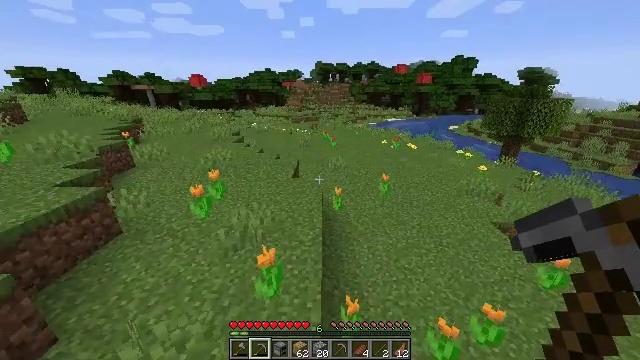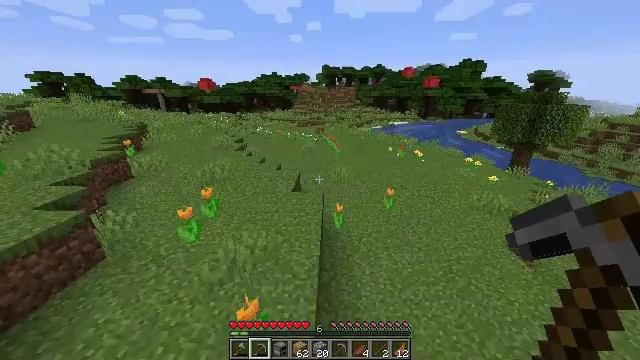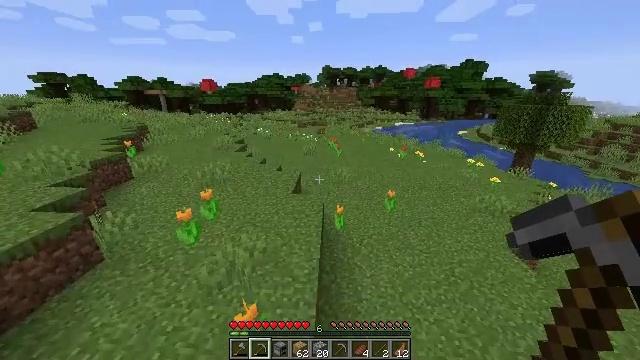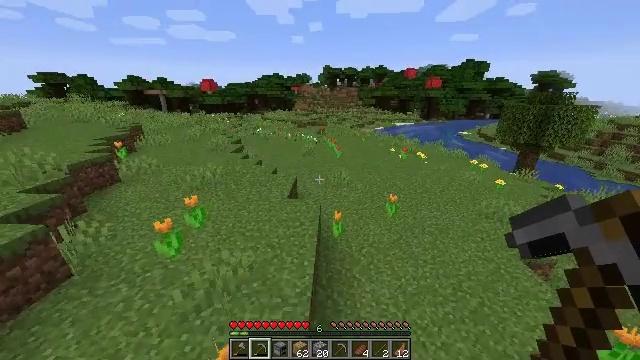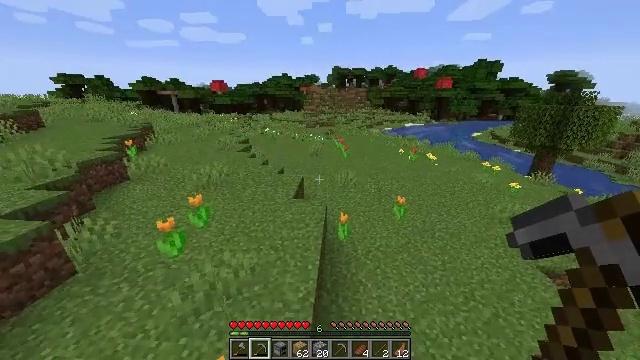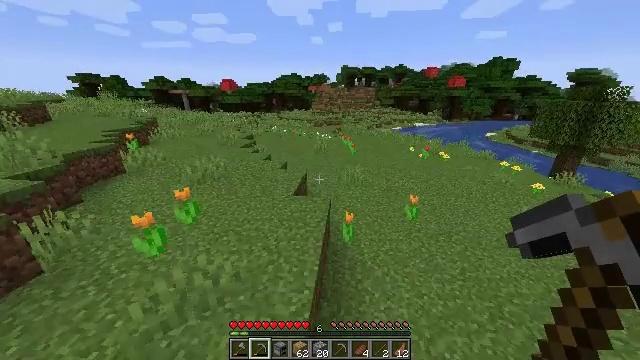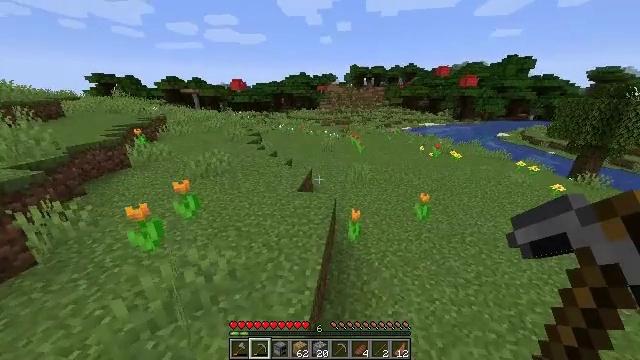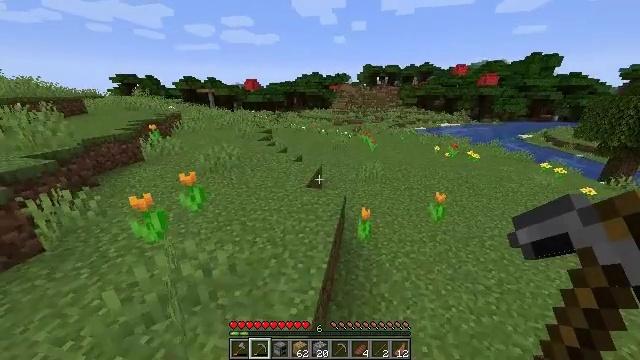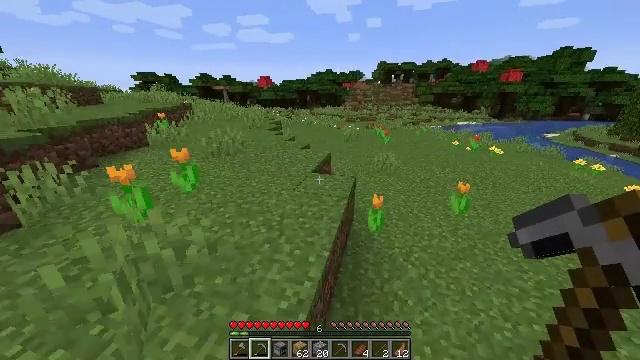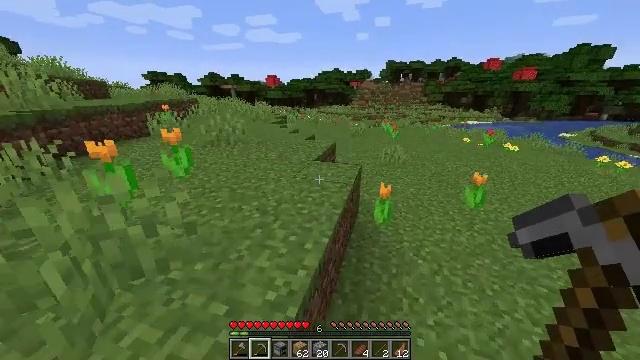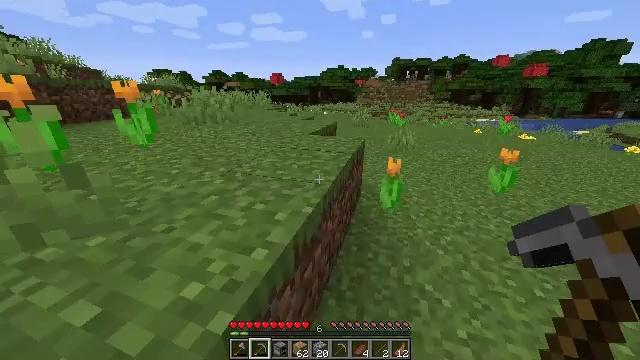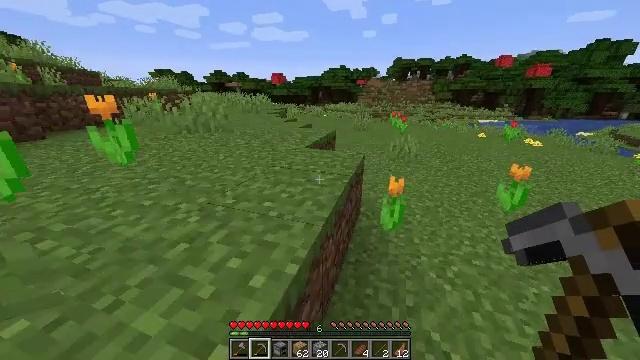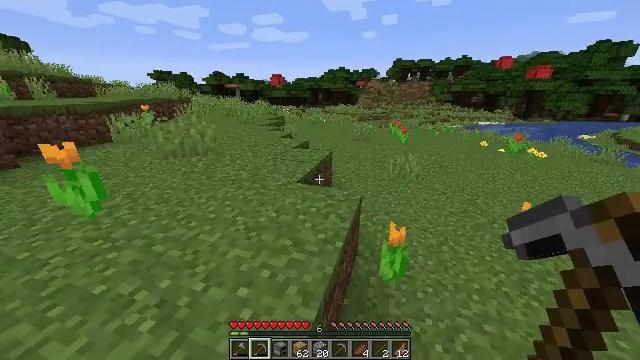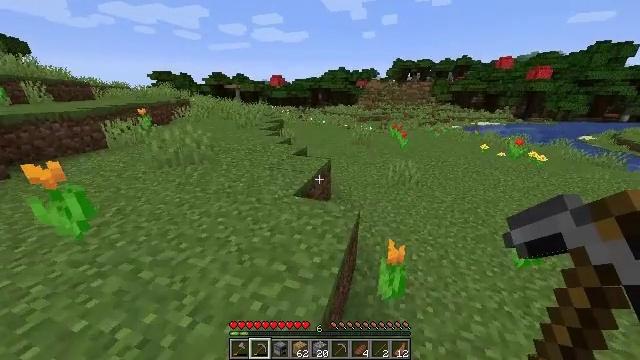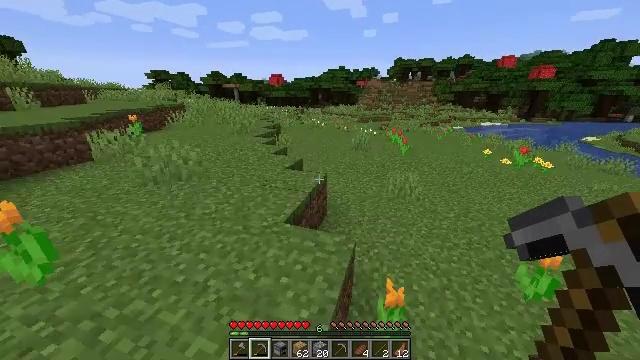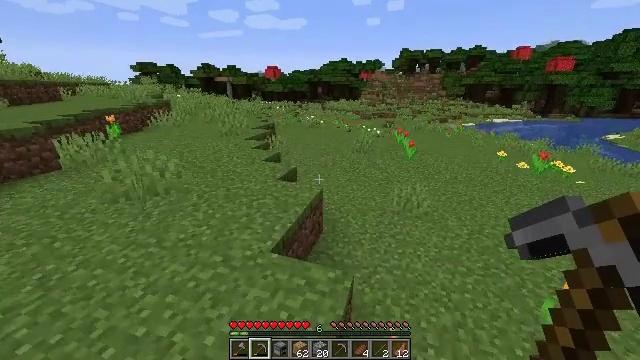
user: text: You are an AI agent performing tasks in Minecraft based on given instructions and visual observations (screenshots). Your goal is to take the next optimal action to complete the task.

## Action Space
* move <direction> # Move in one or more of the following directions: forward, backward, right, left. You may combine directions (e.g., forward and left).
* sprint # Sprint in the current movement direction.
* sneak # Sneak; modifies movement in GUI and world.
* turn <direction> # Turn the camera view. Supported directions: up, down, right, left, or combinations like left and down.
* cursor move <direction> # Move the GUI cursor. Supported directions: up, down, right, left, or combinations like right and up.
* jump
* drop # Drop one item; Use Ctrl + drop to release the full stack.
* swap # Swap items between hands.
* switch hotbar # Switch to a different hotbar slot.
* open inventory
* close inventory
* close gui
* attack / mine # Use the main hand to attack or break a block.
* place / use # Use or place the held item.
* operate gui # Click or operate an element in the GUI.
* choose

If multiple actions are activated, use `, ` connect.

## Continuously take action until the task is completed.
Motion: motion action
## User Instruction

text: Gather a dead bush.
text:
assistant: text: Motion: move forward, sprint, turn left, jump
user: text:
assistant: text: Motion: move forward, sprint, jump
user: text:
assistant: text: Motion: move forward, sprint, jump
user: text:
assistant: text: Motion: move forward, sprint, turn left, jump
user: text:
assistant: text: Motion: move forward, sprint, turn left, jump
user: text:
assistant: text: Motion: move forward, sprint, turn left, jump
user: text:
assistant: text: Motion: move forward, sprint, turn left, jump
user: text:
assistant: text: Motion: move forward, sprint, turn left, jump
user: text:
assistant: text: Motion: move forward, sprint, turn left, jump
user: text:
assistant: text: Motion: move forward, sprint, turn left, jump
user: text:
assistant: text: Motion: move forward, sprint, jump
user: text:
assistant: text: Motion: move forward, sprint, jump
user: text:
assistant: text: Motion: move forward, sprint, jump
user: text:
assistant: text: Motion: move forward, sprint, jump
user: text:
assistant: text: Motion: move forward, sprint, jump
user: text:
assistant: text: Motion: move forward, sprint, jump
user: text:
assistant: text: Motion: move forward, sprint, jump
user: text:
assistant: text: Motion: move forward, sprint, jump
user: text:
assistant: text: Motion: move forward, sprint, jump
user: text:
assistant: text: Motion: move forward, sprint, jump
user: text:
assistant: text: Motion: move forward, sprint, jump
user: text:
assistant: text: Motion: move forward, jump
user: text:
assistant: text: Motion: move forward, jump
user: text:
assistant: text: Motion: move forward, jump
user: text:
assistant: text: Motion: move forward, jump
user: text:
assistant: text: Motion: move forward, jump
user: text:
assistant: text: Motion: move forward, jump
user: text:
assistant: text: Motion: move forward, jump
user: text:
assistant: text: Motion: move forward, jump
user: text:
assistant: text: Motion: move forward, jump